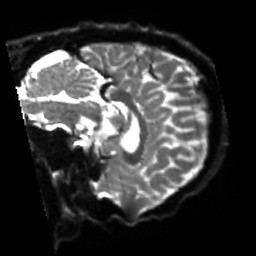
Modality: sbref
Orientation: sagittal
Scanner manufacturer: siemens
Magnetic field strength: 3 T
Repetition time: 4 s
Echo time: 0.0594 s